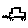
Label: car